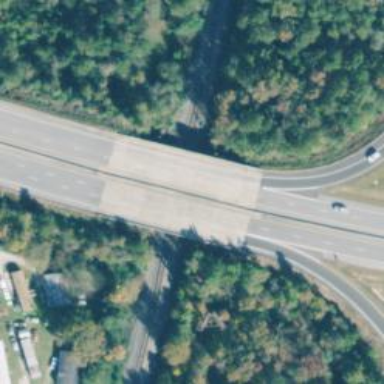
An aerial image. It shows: Primary link highway bridge with asphalt surface.